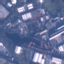
Land use / land cover: Industrial